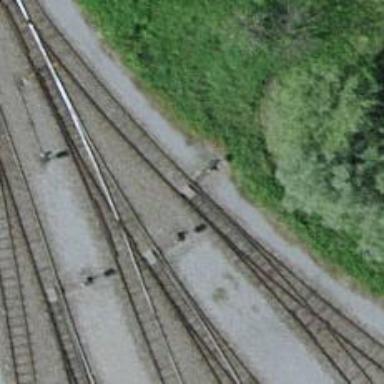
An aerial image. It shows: Railway switch.